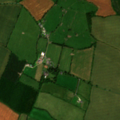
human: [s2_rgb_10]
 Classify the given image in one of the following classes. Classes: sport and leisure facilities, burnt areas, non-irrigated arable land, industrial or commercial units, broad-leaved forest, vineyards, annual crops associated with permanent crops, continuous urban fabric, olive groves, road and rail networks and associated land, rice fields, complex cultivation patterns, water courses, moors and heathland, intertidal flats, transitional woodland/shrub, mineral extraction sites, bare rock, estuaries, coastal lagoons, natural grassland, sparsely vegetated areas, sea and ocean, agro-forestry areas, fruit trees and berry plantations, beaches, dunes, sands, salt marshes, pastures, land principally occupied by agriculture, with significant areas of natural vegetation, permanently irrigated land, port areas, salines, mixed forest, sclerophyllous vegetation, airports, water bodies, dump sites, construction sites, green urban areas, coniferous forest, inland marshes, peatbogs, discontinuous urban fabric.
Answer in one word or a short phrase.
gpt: non-irrigated arable land, pastures